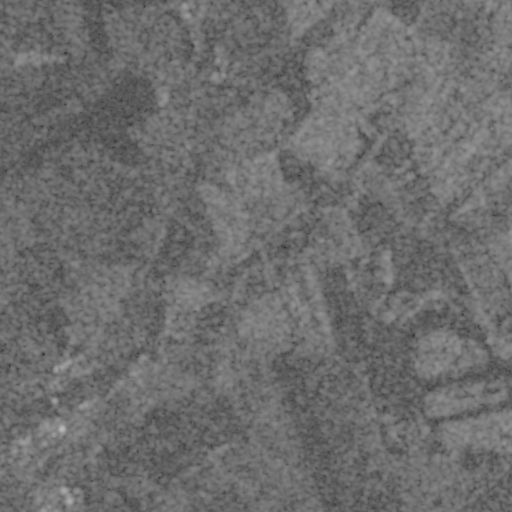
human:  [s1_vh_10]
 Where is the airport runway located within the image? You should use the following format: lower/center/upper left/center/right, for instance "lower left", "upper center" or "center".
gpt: The airport runway is located in the lower right of the image.
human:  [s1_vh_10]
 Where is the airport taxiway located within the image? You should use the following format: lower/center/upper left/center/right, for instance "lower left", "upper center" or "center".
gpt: The airport taxiway is located in the lower right of the image.
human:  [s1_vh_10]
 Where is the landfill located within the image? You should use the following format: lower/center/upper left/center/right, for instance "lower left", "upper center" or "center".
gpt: There is no landfill in the image.

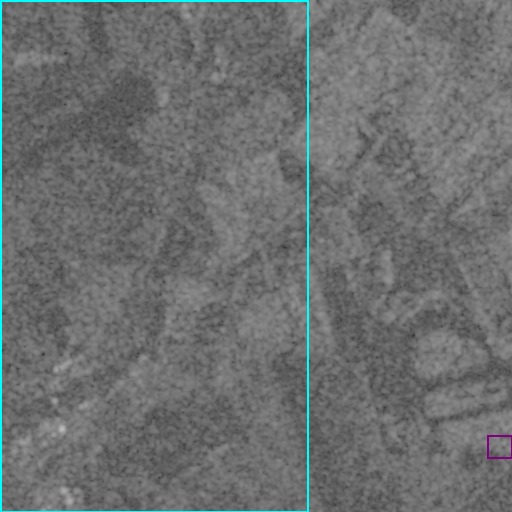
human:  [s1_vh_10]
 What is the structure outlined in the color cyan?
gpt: The structure outlined in cyan is a crop field.
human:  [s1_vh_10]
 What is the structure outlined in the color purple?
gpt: The structure outlined in purple is a park.
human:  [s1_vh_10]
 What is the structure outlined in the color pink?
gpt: There is no pink outline.